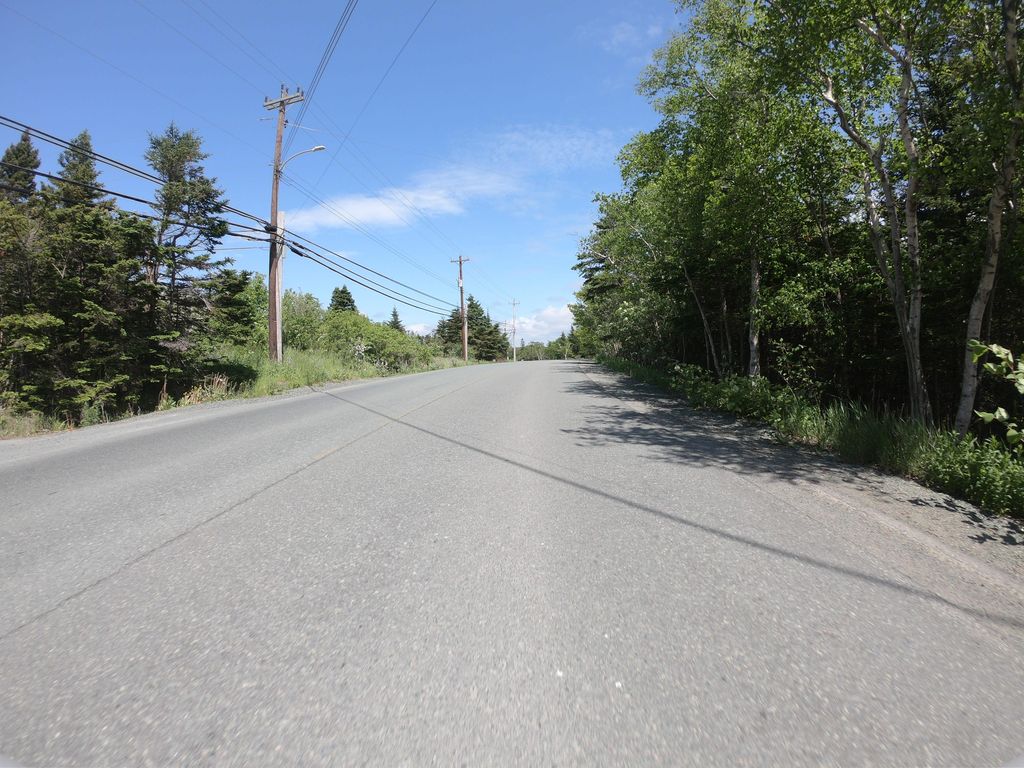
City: st_johns